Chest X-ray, PA view. Patient: 53 years old, sex M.
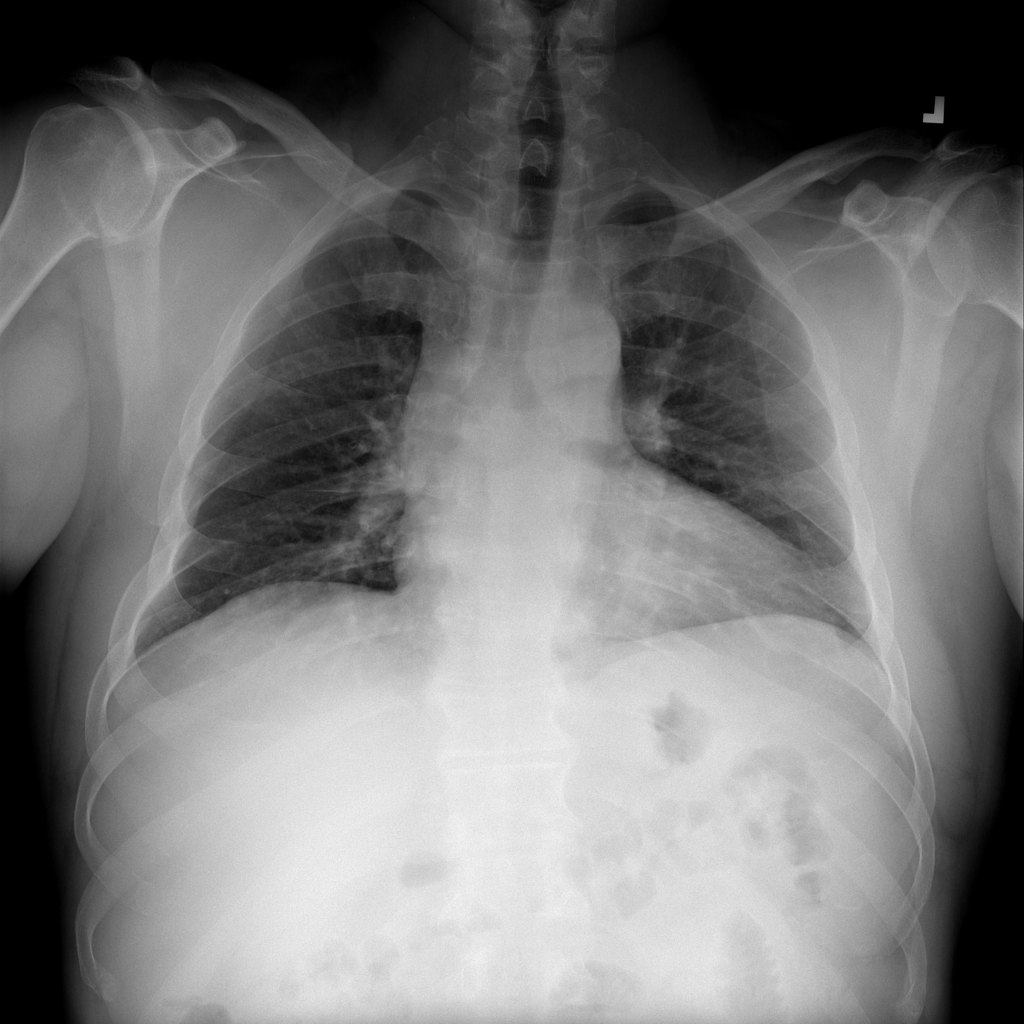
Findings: No Finding